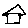
Label: house